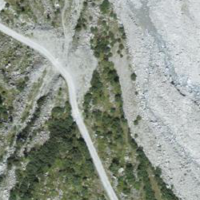
EUNIS habitat code: 31
Species observed at this site:
Astrantia minor
Anthus spinoletta